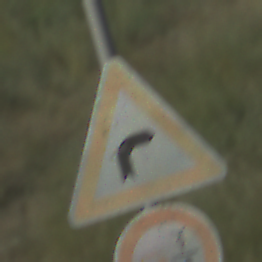
Verkehrszeichen: KurveRechts
Zusatzzeichen unten: VerbotUeberholenEinspurigeFahrzeuge
Umgebung: Outdoor, Nature
Tageszeit: Night
Wetter: PartlyCloudy
Licht: Natural
Jahreszeit: NotSpecified
Kontrast: HighContrast